Question: What would be the best approach to implement the Calendar Events as shown below [iOS 8.3]:

The underlying view is a 'UITableView' for sure. But how can I different views as we have it here? Also is it possible for a view to between different 'UITableViewCell'?
And the touch events on these event views are flawless.
Any suggestions/lead are much appreciated.
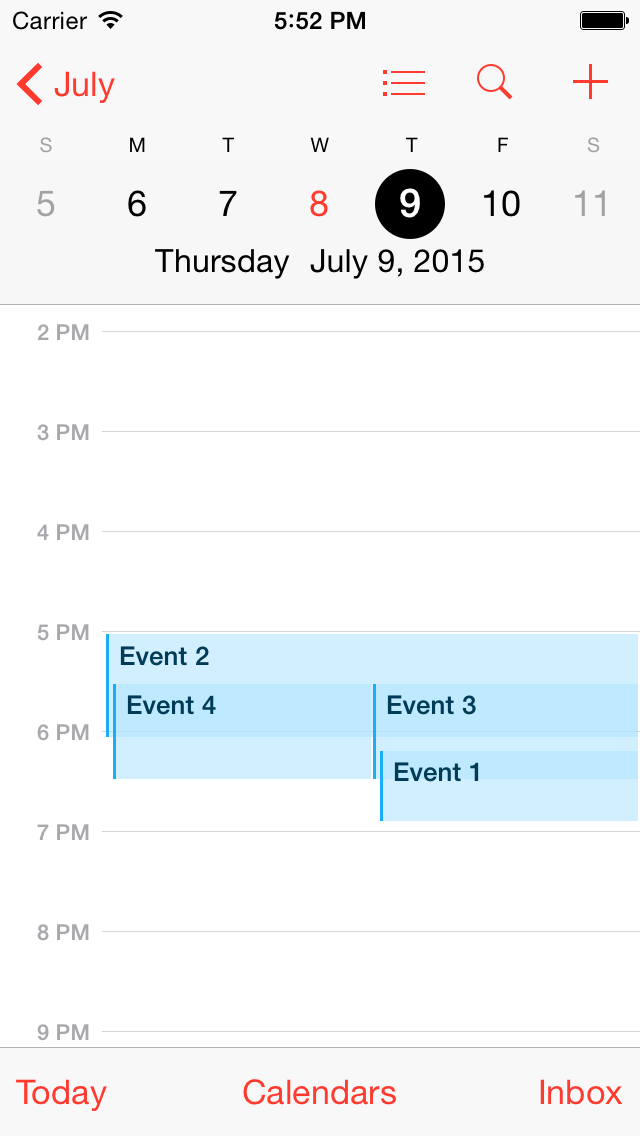
Answer: This is not a table view, it's his father a collection view.
Collection views are more abstracted and require more implementations, using a custom flow layout you can do amazing things.
More info in the official Apple <URL>